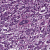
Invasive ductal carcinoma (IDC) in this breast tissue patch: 1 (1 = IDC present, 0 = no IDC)